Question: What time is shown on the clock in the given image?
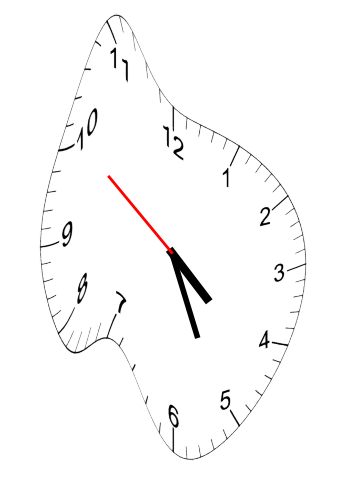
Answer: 04:25:51